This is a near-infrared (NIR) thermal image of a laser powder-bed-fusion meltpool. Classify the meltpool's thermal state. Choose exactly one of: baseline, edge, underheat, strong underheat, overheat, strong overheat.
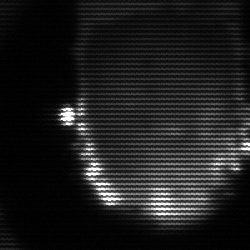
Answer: baseline